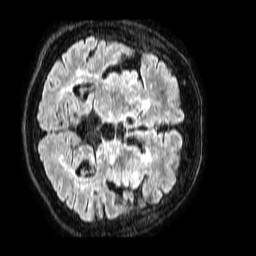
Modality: FLAIR
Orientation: axial
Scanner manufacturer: philips
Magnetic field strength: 1.5 T
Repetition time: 4.8 s
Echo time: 0.3 s